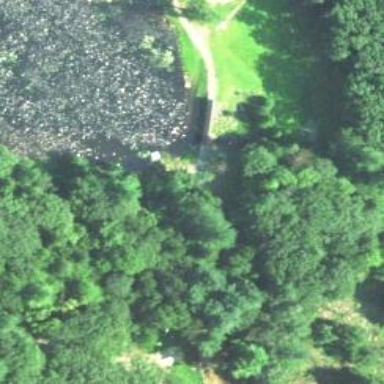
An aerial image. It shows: Dam along waterway.